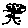
Label: tree